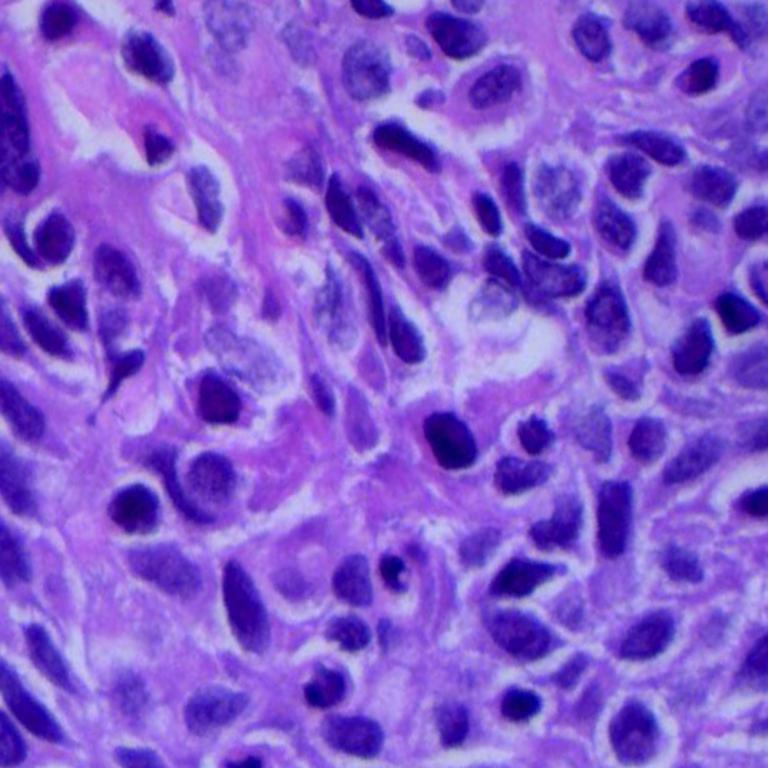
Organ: lung
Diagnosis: squamous carcinomas